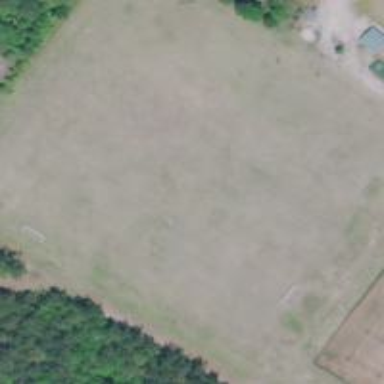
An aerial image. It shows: Grass pitch used for soccer and American football.